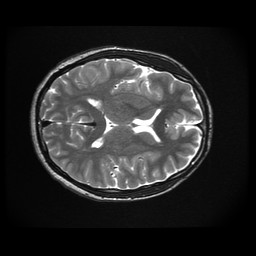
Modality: T2w
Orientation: axial
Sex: male
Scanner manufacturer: ge
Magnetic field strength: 3 T
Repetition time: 5 s
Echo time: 0.1015 s